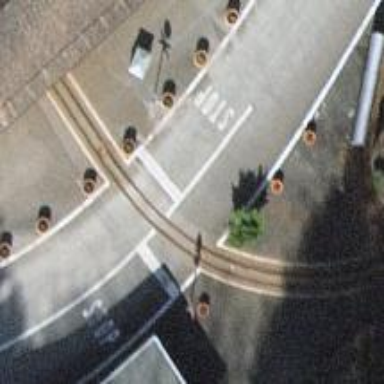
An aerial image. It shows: Level crossing with lights on the railway.